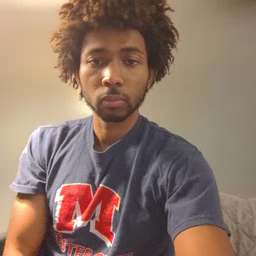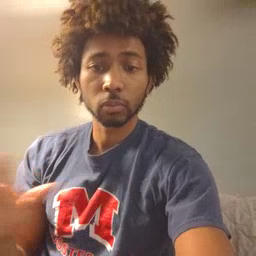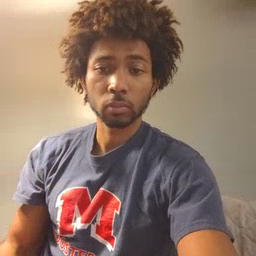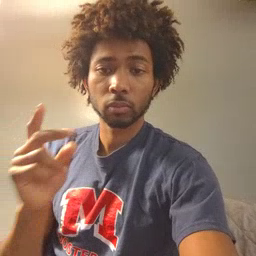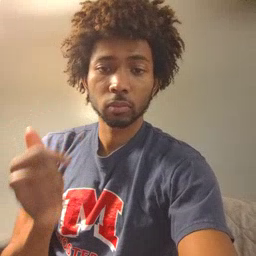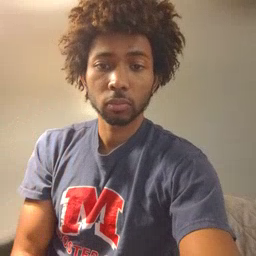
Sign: dog